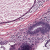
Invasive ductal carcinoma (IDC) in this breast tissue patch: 0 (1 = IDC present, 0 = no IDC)